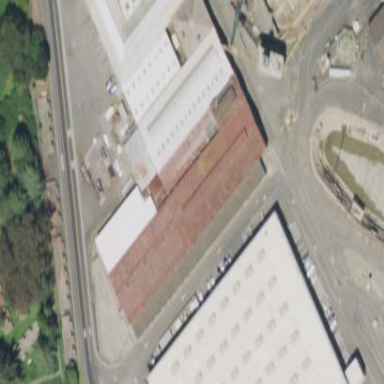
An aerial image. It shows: Building.